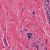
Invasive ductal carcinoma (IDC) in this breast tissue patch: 0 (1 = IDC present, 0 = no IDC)